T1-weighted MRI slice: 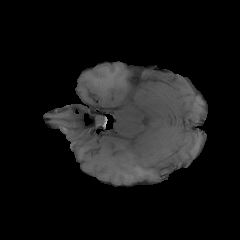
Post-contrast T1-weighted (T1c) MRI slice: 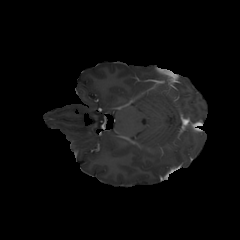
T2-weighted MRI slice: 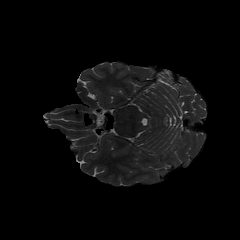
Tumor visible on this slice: no